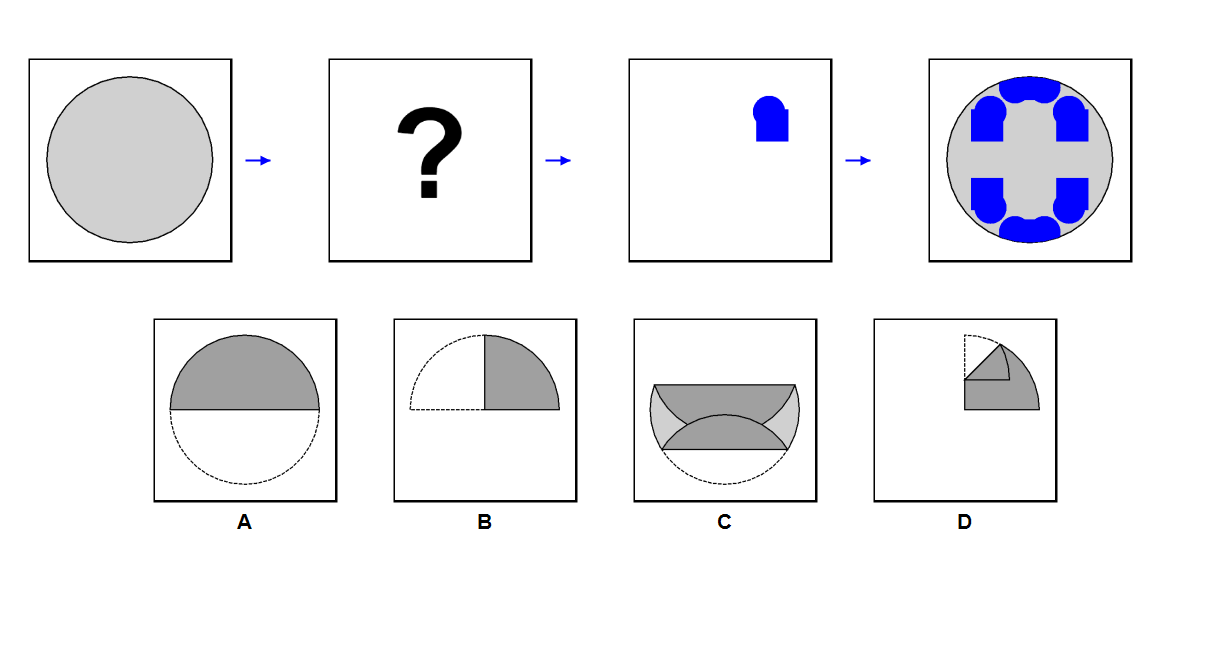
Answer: C